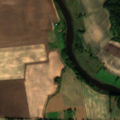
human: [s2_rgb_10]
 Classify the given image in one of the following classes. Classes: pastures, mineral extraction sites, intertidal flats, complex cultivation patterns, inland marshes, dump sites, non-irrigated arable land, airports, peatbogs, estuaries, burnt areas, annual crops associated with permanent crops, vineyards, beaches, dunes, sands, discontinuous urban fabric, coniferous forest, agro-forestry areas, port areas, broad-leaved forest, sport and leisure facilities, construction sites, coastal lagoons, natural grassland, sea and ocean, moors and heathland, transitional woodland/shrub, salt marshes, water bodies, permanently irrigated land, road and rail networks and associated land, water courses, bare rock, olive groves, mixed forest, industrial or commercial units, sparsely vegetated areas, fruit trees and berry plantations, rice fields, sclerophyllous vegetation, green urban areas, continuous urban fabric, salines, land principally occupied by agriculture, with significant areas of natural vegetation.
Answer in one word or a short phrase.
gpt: non-irrigated arable land, complex cultivation patterns, land principally occupied by agriculture, with significant areas of natural vegetation, water courses